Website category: auto
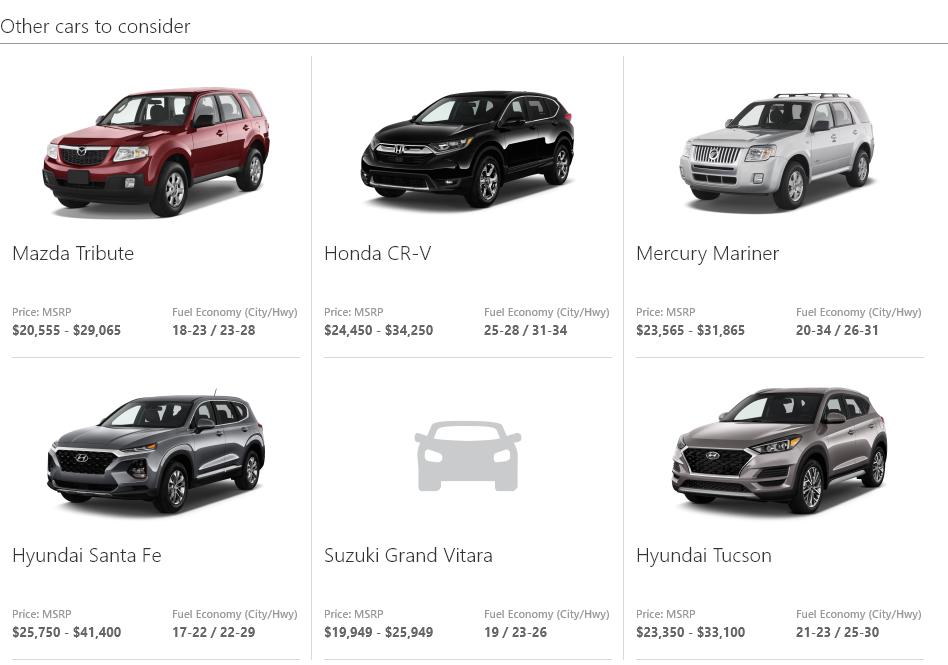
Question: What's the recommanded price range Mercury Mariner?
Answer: $23,565 - $31,865

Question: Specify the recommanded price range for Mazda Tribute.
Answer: $20,555 - $29,065

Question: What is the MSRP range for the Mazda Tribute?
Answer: $20,555 - $29,065

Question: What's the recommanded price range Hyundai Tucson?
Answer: $23,350 - $33,100

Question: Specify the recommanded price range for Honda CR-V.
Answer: $24,450 - $34,250

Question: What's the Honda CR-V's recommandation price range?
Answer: $24,450 - $34,250

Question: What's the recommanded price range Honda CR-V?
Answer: $24,450 - $34,250

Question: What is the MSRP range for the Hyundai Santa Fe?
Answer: $25,750 - $41,400

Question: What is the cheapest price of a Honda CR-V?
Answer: $24,450

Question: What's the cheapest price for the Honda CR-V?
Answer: $24,450

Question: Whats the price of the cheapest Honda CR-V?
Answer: $24,450

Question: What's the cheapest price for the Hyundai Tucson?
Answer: $23,350

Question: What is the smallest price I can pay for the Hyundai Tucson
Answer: $23,350

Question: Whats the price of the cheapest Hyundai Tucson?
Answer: $23,350

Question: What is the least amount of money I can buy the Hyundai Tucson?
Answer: $23,350

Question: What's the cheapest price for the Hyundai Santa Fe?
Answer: $25,750

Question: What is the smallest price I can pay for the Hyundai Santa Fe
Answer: $25,750

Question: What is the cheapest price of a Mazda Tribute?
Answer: $20,555

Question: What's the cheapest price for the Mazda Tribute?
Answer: $20,555

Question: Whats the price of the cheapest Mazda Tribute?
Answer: $20,555

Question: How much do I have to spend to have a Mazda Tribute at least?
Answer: $20,555

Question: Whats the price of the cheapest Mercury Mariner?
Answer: $23,565

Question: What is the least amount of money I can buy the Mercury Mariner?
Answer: $23,565

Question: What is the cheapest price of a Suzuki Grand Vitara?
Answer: $19,949

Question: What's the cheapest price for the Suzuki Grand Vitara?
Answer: $19,949

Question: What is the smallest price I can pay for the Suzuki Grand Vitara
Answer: $19,949

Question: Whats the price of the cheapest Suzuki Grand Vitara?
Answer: $19,949

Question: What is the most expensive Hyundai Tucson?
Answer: $33,100

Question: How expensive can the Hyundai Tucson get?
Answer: $33,100

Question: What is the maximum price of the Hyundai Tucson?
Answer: $33,100

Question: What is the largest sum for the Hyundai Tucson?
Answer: $33,100

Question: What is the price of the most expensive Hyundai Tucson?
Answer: $33,100

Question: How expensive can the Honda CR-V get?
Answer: $34,250

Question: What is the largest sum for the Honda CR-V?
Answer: $34,250

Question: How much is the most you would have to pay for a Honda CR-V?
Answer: $34,250

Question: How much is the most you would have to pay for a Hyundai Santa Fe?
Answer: $41,400

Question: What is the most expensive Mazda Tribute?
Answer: $29,065

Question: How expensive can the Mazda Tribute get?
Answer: $29,065

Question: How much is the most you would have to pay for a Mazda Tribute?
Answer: $29,065

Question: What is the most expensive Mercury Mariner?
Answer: $31,865

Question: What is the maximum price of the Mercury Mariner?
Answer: $31,865

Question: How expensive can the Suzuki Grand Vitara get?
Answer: $25,949

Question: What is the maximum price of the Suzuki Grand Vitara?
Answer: $25,949

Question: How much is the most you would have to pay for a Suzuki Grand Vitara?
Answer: $25,949

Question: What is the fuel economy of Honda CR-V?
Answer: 25-28 / 31-34

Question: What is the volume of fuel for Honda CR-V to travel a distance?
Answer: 25-28 / 31-34

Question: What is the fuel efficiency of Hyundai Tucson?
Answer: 21-23 / 25-30

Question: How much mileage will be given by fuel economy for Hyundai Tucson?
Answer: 21-23 / 25-30

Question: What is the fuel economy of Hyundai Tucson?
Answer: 21-23 / 25-30

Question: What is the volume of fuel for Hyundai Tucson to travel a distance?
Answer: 21-23 / 25-30

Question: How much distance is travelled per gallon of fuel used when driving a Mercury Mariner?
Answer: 20-34 / 26-31

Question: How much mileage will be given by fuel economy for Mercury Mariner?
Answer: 20-34 / 26-31

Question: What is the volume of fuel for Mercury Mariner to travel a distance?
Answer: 20-34 / 26-31

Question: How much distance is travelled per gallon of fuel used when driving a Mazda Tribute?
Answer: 18-23 / 23-28

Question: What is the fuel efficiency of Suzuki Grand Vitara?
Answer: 19 / 23-26

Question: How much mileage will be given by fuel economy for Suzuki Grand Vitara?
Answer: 19 / 23-26

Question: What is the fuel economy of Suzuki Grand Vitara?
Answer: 19 / 23-26

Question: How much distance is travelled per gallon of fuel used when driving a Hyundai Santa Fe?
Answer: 17-22 / 22-29

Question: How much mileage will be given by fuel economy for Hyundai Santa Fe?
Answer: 17-22 / 22-29

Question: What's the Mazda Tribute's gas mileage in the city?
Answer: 18-23

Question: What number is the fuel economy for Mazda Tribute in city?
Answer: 18-23

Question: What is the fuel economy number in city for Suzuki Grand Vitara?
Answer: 19

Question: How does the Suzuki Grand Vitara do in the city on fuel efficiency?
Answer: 19

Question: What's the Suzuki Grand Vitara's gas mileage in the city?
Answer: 19